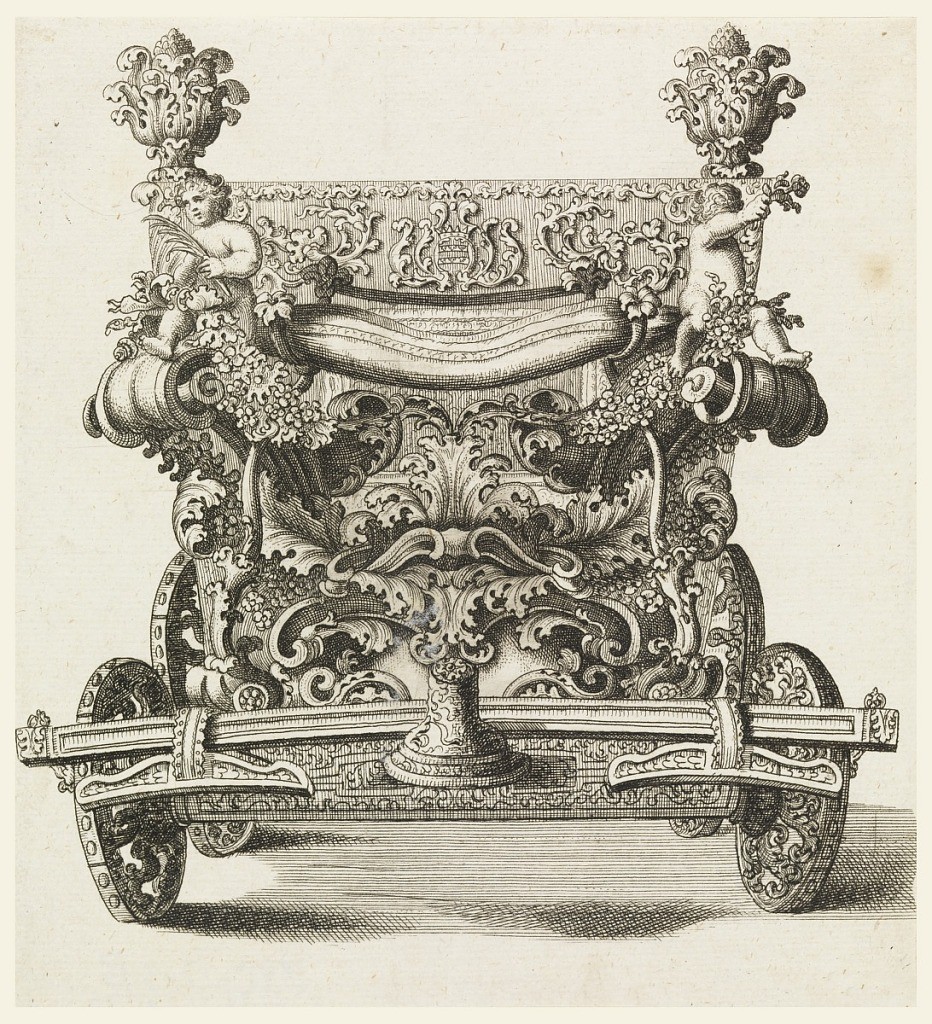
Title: Second Carriage of Lord Castelmaine: front view
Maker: Arnold van Westerhout, Flemish, 1651 – 1725
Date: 1700
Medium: Etching and engraving on white paper
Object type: Print
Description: Front view of carriage decorated with carved putti, vegetation, and scrolls.